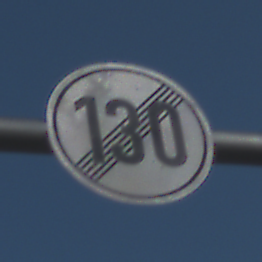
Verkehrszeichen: EndeGeschwindigkeit130
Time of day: MorningAfternoon
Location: Outdoor (Nature)
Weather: PartlyCloudy
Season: NotSpecified
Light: Natural